Aerial crown-view tile of a tropical tree (Barro Colorado Island, Panama), acquired 20241112:
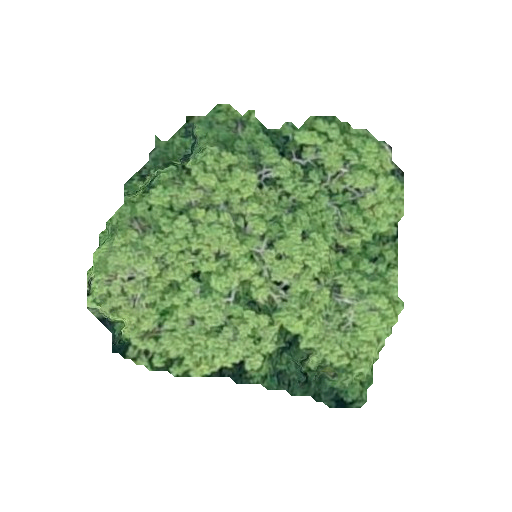
Species: Lonchocarpus heptaphyllus
GBIF accepted scientific name: Lonchocarpus heptaphyllus
Crown area: 112.117 m²